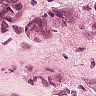
Metastatic tissue present: yes